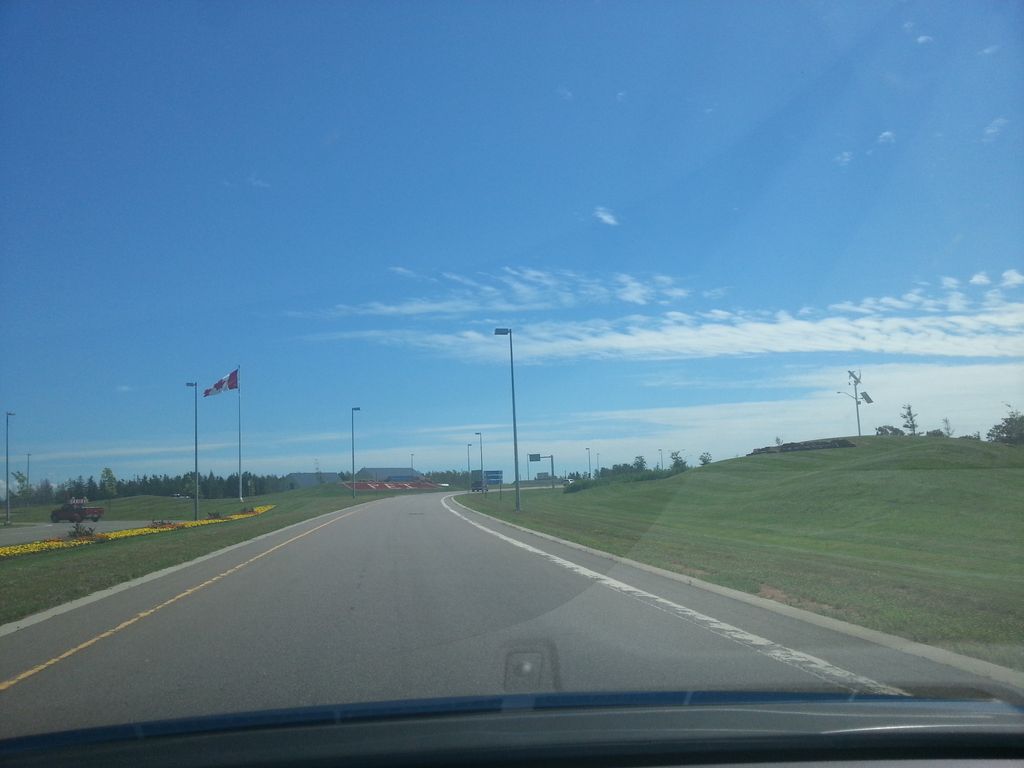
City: charlottetown